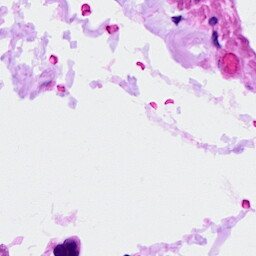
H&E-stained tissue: Ovarian